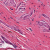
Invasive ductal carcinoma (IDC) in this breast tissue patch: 0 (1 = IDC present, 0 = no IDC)